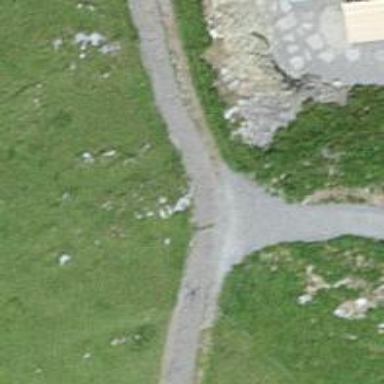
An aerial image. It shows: Asphalt path with excellent trail visibility.